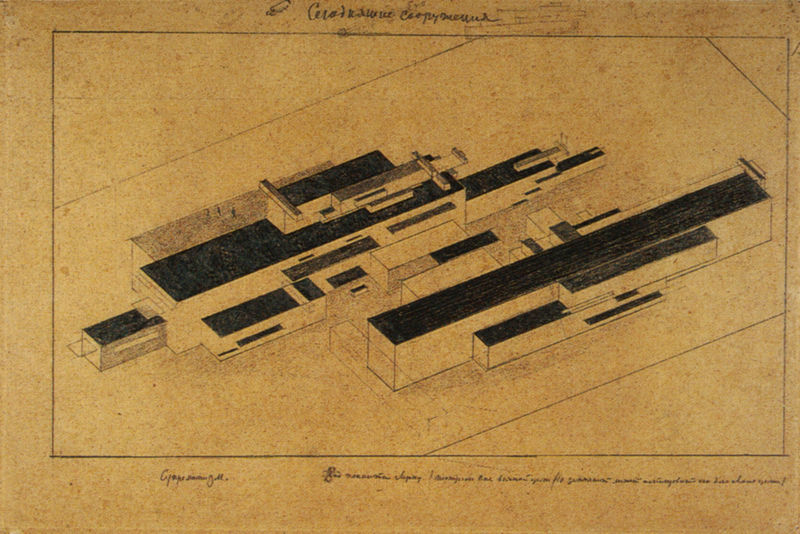
Titel: Moderne Gebäude. Suprematismus
Künstler: Kasimir Malewitsch
Standort: Amsterdam
Institution: Stedelijk Museum
Schlagwörter: dunkel, weiß, dreieck, gelb, ocker, braun, fenster, grau, hell, schwarz, skizze, zeichnung, dach, gebäude, haus, beige, flächig, alt, architektur, rahmen, häuser, klar, schrift, papier, modell, perspektive, schachteln, studie, abstrakt, flächen, modern, dächer, formen, vergilbt, linien, fabrik, vogelperspektive, streng, balken, aufsicht, tusche, unterschrift, rechteck, linie, parallel, druck, titel, schwarzweiß, text, beschriftung, überschrift, bleistift, entwurf, bauhaus, quader, plan, riß, bau, handschrift, konstruktivismus, lager, russisch, grundriss, aufriss, flachdach, gebräunt, perspektivisch, beischrift, komplex, durchsicht, minimal, blöcke, länglich, rechtwinklig, verschachtelt, klötze, klötzchen, bauklötze, trxt, planun, we0, #streng